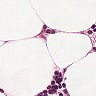
Metastatic tissue present: yes